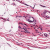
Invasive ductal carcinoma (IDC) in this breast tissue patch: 0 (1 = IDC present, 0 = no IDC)